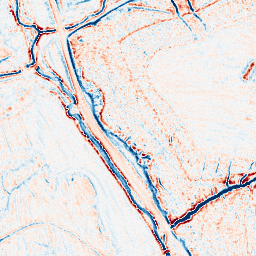
Category: edge_preserving
Decomposition family: bilateral
Decomposition parameters: d: 9
sigma_color: 25
sigma_space: 150
Upsampling method: fft_zeropad
Upsampling parameters: scale: 2
Upsampling scale: 2